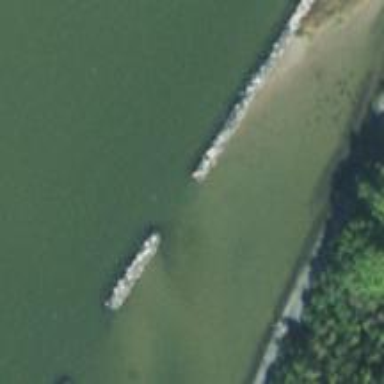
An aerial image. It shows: Breakwater structure.